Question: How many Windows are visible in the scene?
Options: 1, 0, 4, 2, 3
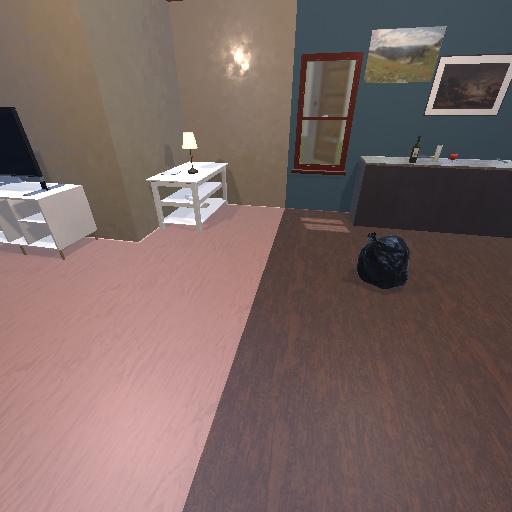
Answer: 1